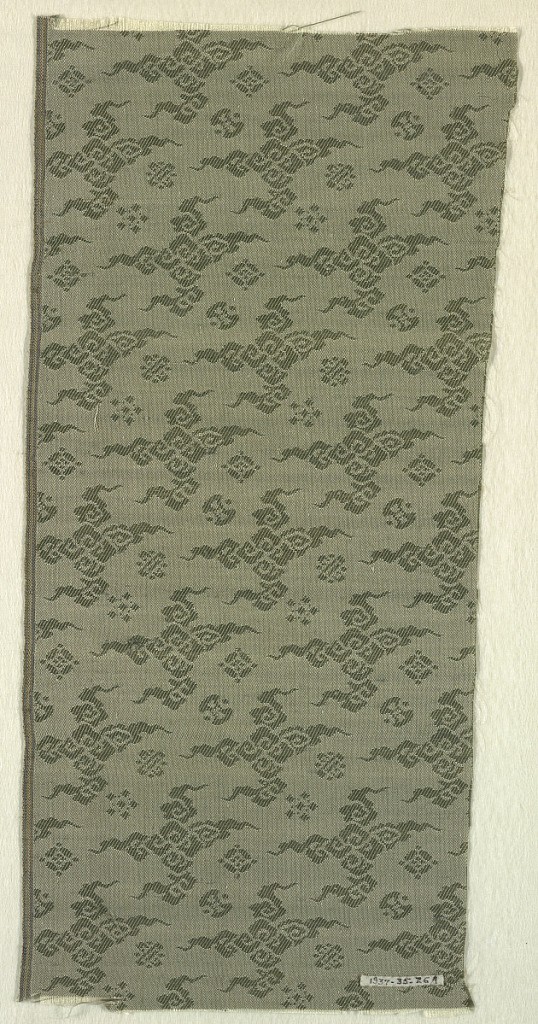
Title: Fragment
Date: late 19th century
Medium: silk Technique: compound twill weave
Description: Fragment with white silk warp and green silk weft in an allover small-scale pattern of Buddhist motifs: coin, knot, cloud, jewel, etc. On one side of fabric design worked in warp; on reverse, design worked in weft.